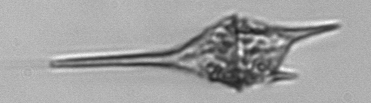
Label: Tripos_lineatus